Field crop: maize
Growth stage: 1
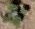
Species: chenopodium